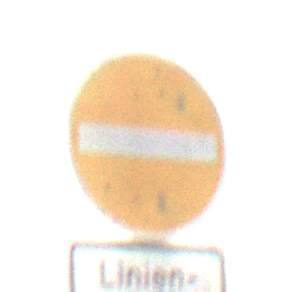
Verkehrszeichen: VerbotDerEinfahrt
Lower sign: BesondereFahrzeugeUndTransportgueter2
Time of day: SunriseSunset
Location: Outdoor (RoadRail)
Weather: PartlyCloudy
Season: NotSpecified
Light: Natural